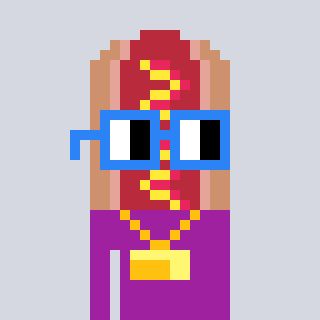
a pixel art character with square blue glasses, a hotdog-shaped head and a magenta-colored body on a cool background